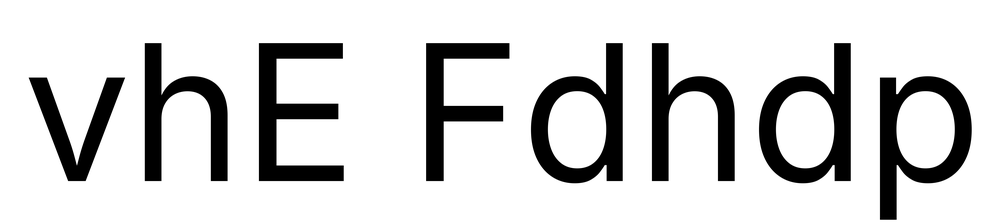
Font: Inter_Regular